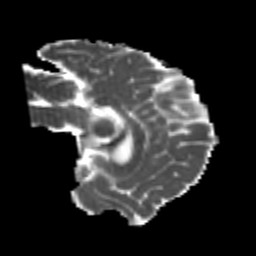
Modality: MD
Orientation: sagittal
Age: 25
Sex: male
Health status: healthy
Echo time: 0.074 s